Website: lowes
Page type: review-order
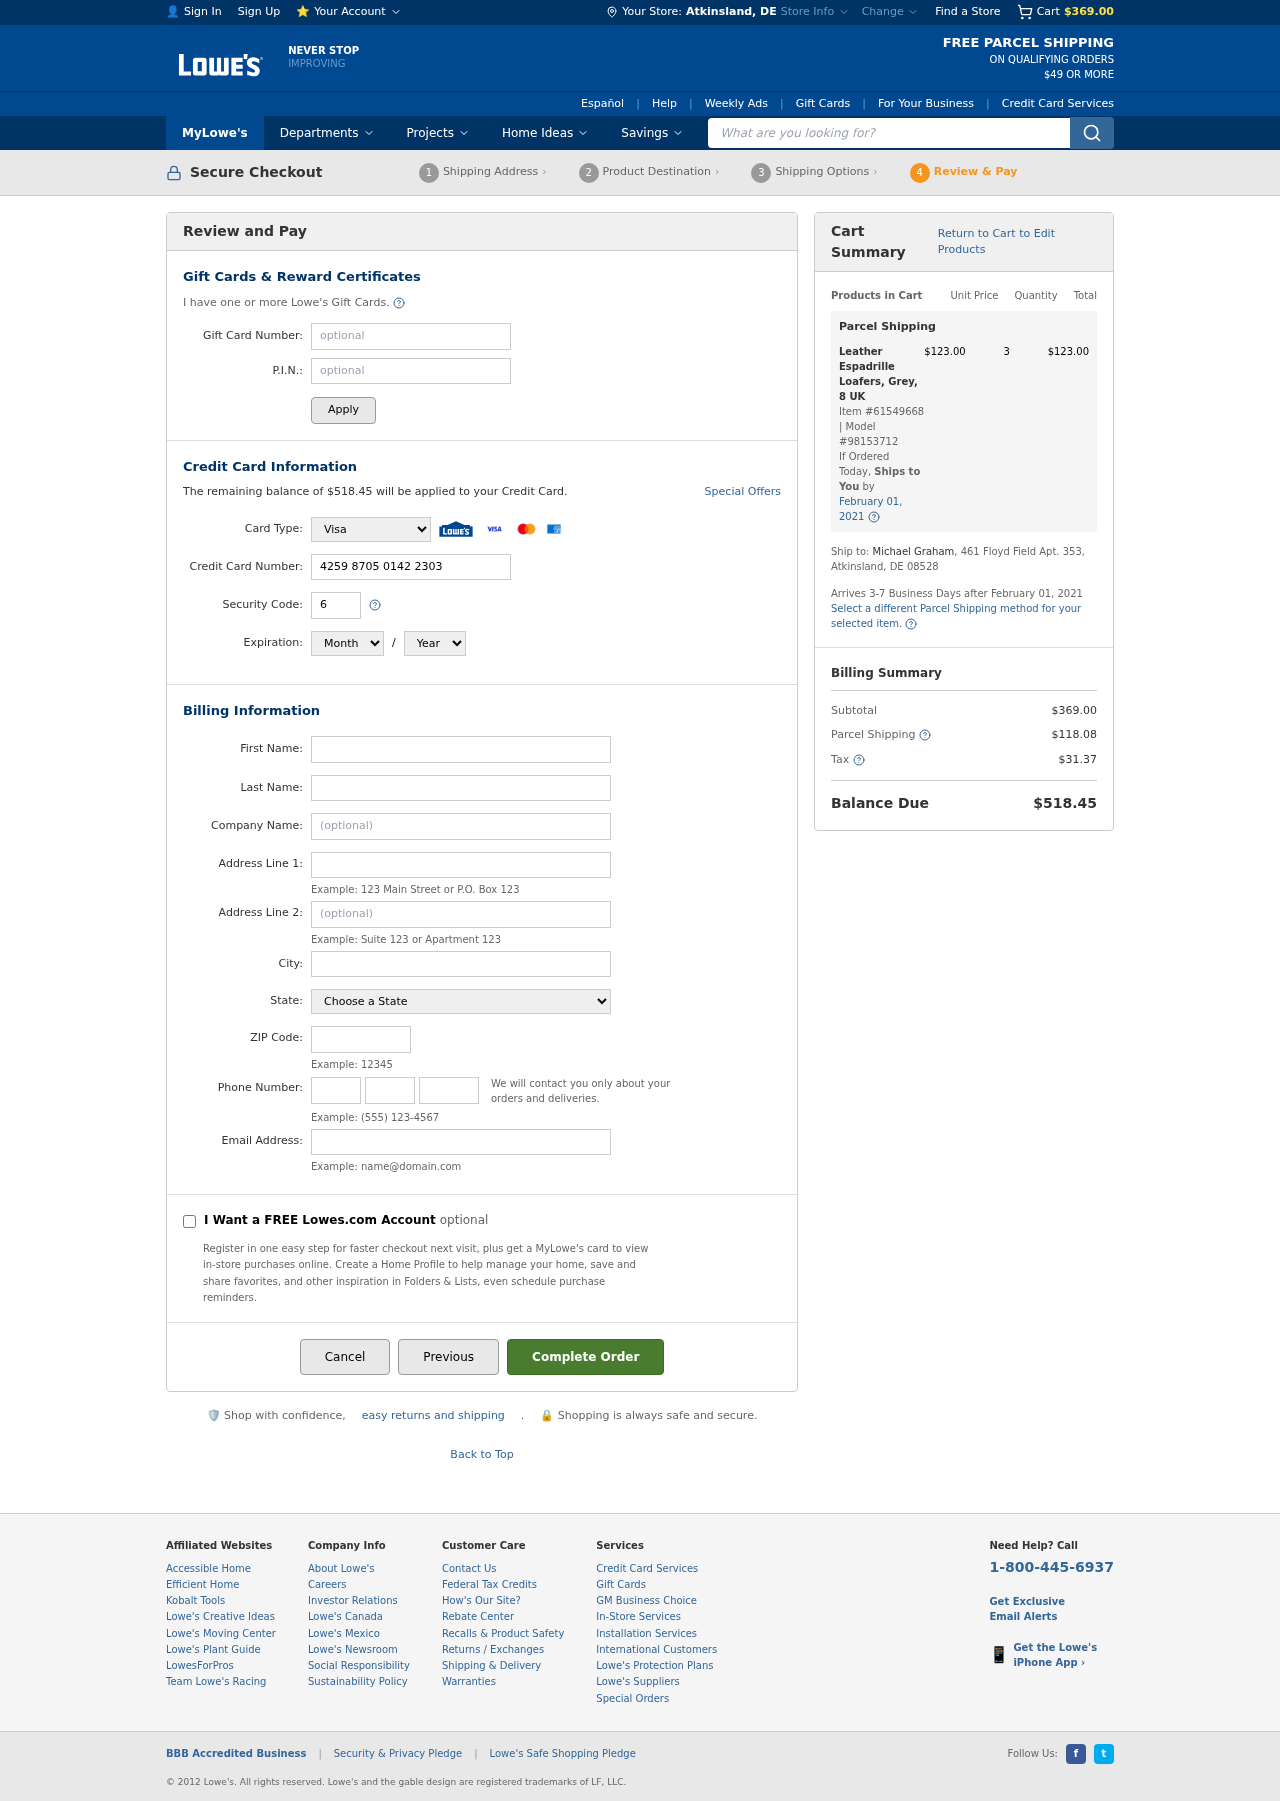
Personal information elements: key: PII_CARD_CVV
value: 606
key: PII_CARD_EXPIRY_MONTH
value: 05
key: PII_CARD_EXPIRY_YEAR
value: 27
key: PII_CARD_NUMBER
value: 4259 8705 0142 2303
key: PII_CARD_TYPE
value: Visa
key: PII_CITY
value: Atkinsland
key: PII_CITY_STATE
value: Atkinsland, DE
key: PII_COMPANY
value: Allen, Morris and Schmidt
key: PII_EMAIL
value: michael_graham@yahoo.com
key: PII_FIRSTNAME
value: Michael
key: PII_LASTNAME
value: Graham
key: PII_PHONE_AREA
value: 382
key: PII_PHONE_PREFIX
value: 314
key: PII_PHONE_SUFFIX
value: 0441
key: PII_POSTCODE
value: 08528
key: PII_STATE
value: Delaware
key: PII_STREET
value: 461 Floyd Field Apt. 353
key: PII_STREET2
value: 461 Floyd Field Apt. 353
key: PII_STREET2
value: Apt. 504
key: PII_FULLNAME2
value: Michael Graham
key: PII_CITY_STATE_ZIP2
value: Atkinsland, DE 08528
Product elements: key: PRODUCT1_NAME
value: Leather Espadrille Loafers, Grey, 8 UK
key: PRODUCT1_PRICE
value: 123
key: PRODUCT1_QUANTITY
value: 3
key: PRODUCT1_ITEM_NUMBER
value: Item #61549668
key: PRODUCT1_MODEL_NUMBER
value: Model #98153712
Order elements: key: ORDER_SUBTOTAL
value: $369.00
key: ORDER_BALANCE_DUE
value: $518.45
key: ORDER_SHIPPING_DATE
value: February 01, 2021
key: ORDER_ITEM_TOTAL
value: $123.00
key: ORDER_SHIPPING_DATE2
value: February 01, 2021
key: ORDER_SHIPPING_COST
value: $118.08
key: ORDER_TAX
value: $31.37
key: ORDER_TOTAL
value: $518.45
Search elements: key: HEADER_SEARCH
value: What are you looking for?